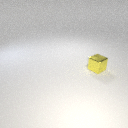
small yellow metal cube